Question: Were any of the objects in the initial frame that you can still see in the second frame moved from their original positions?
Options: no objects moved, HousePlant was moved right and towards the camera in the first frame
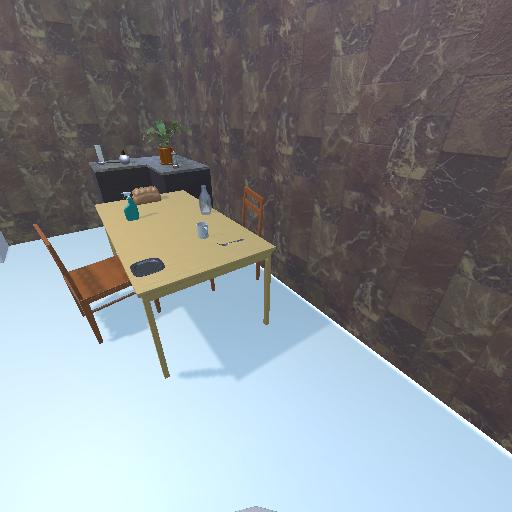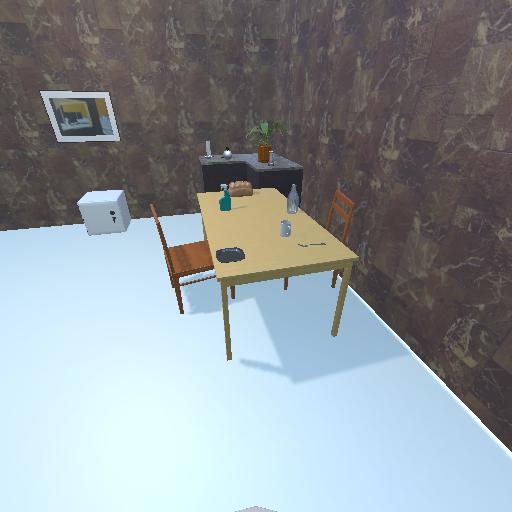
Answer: no objects moved